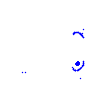
Particle: electron